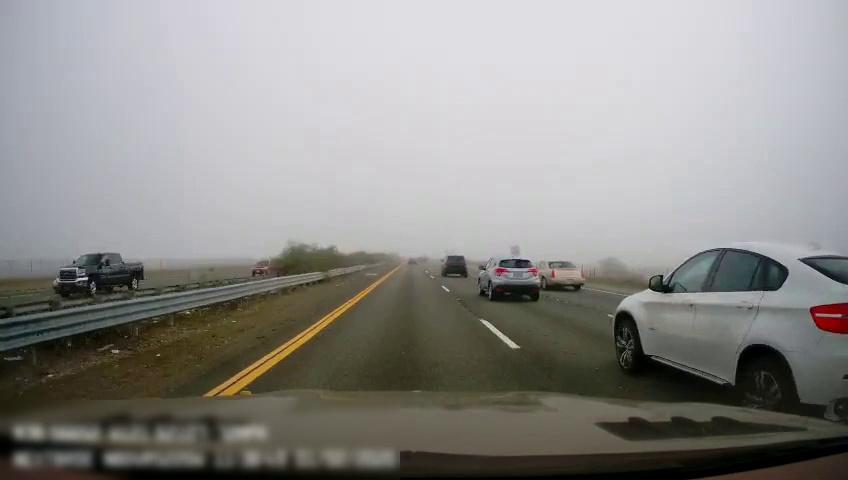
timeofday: Day
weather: Cloudy
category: Drivable Space
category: Drivable Space
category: Vehicles | Car
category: Vehicles | Truck
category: Vehicles | Car
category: Vehicles | Car
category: Vehicles | SUV
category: Vehicles | SUV
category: Vehicles | SUV
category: Lanes | Current Lane
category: Lanes | Current Lane
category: Lanes | Alternate Lane
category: Lanes | Alternate Lane
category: Lanes | Alternate Lane
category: Lanes | Opposite Lane
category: Traffic | Signs